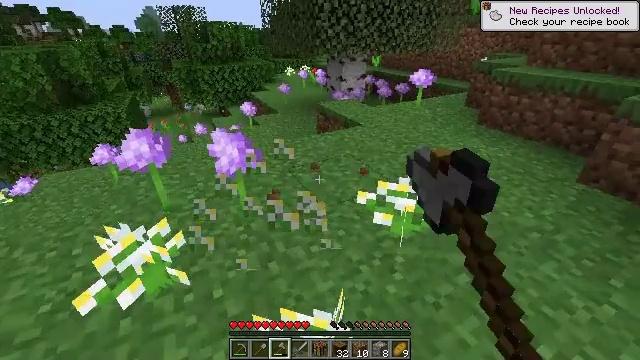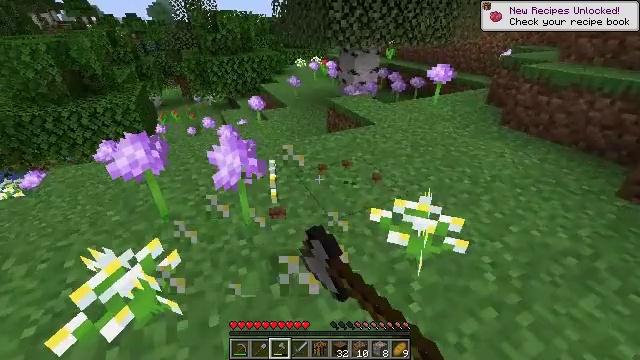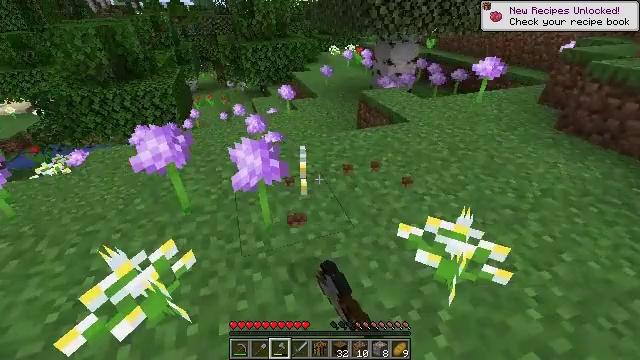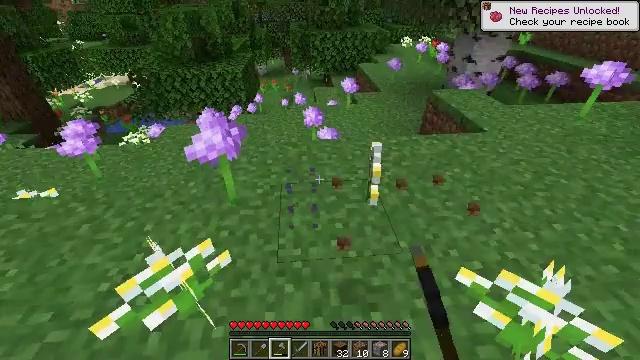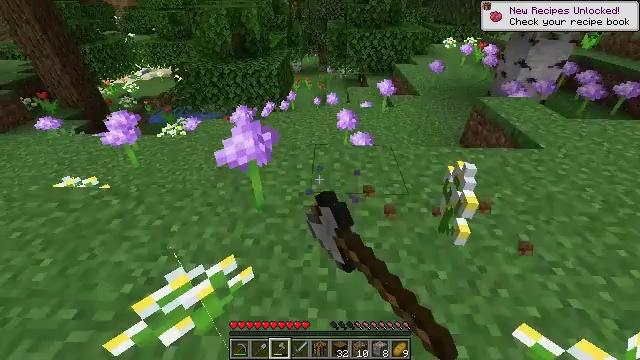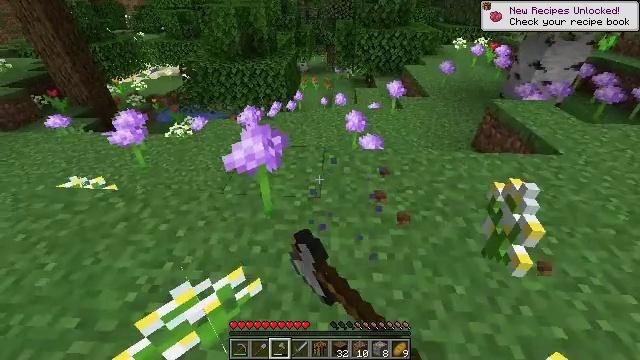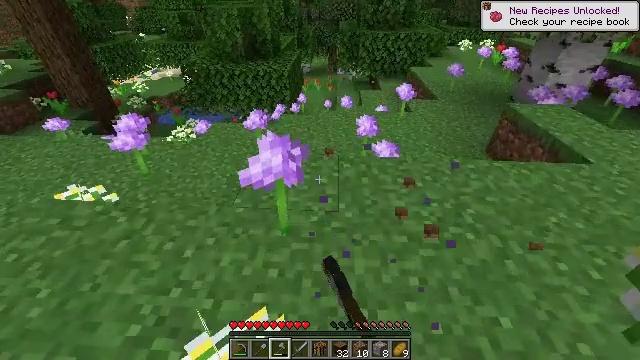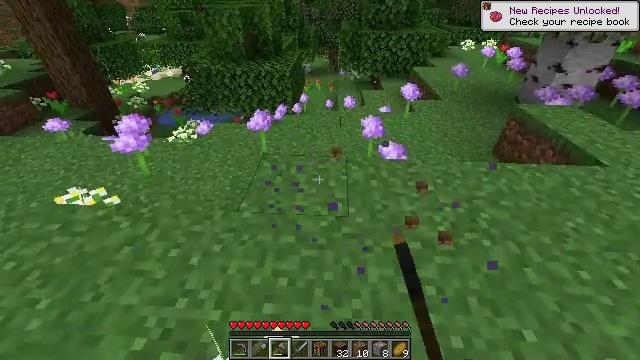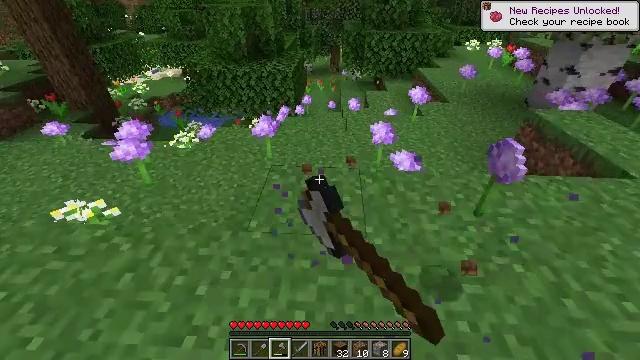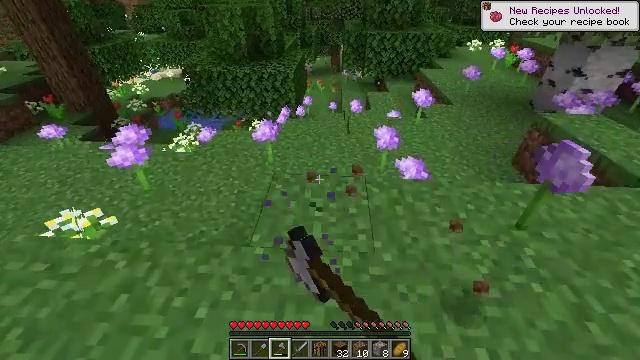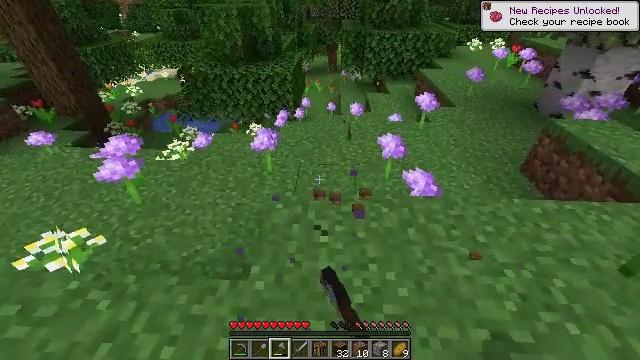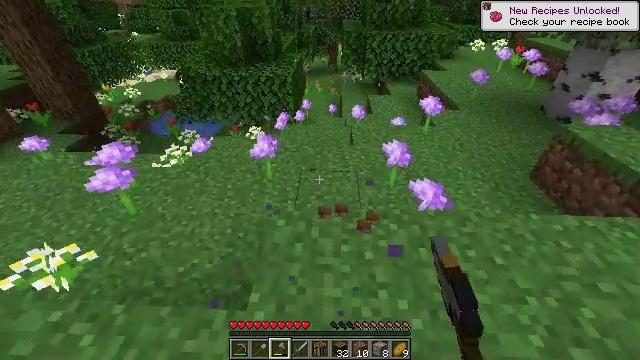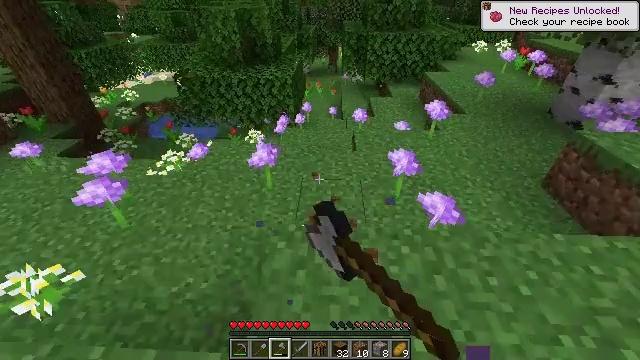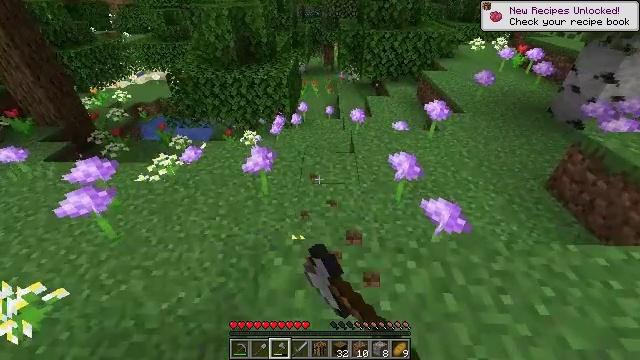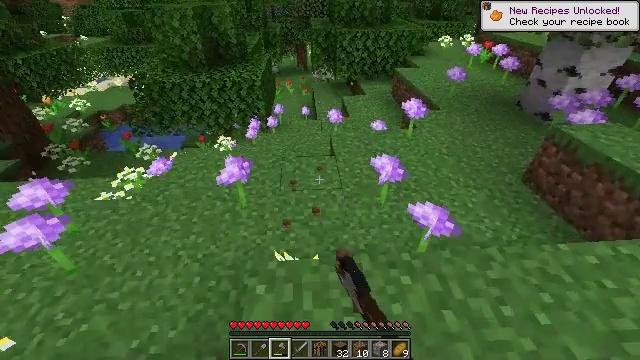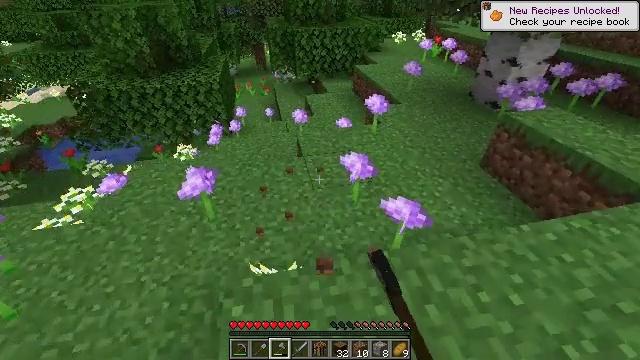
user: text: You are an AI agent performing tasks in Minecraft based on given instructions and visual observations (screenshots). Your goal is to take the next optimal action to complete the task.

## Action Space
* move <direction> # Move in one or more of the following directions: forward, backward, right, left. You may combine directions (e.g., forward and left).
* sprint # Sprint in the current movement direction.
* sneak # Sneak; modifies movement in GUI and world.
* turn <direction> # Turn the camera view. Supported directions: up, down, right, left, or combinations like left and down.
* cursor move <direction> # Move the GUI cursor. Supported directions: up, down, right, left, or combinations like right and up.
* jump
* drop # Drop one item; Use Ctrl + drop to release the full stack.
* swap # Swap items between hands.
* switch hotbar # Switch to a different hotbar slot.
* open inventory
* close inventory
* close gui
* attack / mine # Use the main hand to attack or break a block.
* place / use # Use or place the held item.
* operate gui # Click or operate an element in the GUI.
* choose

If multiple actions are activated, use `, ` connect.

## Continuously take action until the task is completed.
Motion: motion action
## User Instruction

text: Break the allium to collect it.
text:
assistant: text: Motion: move forward, turn left and down, attack / mine
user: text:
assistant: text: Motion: move forward, turn left and down, attack / mine
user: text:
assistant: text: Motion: move forward and move left, turn left and down, attack / mine
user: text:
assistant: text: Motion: move forward and move left, turn left, attack / mine
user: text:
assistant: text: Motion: move forward and move left, turn left, attack / mine
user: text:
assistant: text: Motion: move forward and move left, attack / mine
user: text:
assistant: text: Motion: move forward and move left, attack / mine
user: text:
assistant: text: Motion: move forward, attack / mine
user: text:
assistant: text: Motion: move forward, attack / mine
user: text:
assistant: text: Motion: move forward, attack / mine
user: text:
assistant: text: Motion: move forward, attack / mine
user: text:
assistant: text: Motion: move forward, attack / mine
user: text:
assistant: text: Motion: move forward, attack / mine
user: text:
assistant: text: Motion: move forward, turn right, attack / mine
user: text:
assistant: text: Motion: move forward, turn right, attack / mine
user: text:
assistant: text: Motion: move forward, turn right and down, attack / mine
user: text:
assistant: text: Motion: move forward, turn right and down, attack / mine
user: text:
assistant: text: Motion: move forward, turn right and down, attack / mine
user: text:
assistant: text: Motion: move forward, attack / mine
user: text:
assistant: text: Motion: move forward, attack / mine
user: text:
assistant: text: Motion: move forward, attack / mine
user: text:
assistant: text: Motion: move forward, attack / mine
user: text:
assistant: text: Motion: move forward, turn up, attack / mine
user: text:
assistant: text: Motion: move forward, turn right and up, attack / mine
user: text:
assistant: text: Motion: move forward, turn right and up, attack / mine
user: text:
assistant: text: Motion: move forward, turn right and up, attack / mine
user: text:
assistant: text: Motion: move forward, attack / mine
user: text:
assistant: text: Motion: move forward, attack / mine
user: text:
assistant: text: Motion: move forward, turn left, attack / mine
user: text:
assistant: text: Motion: move forward, attack / mine